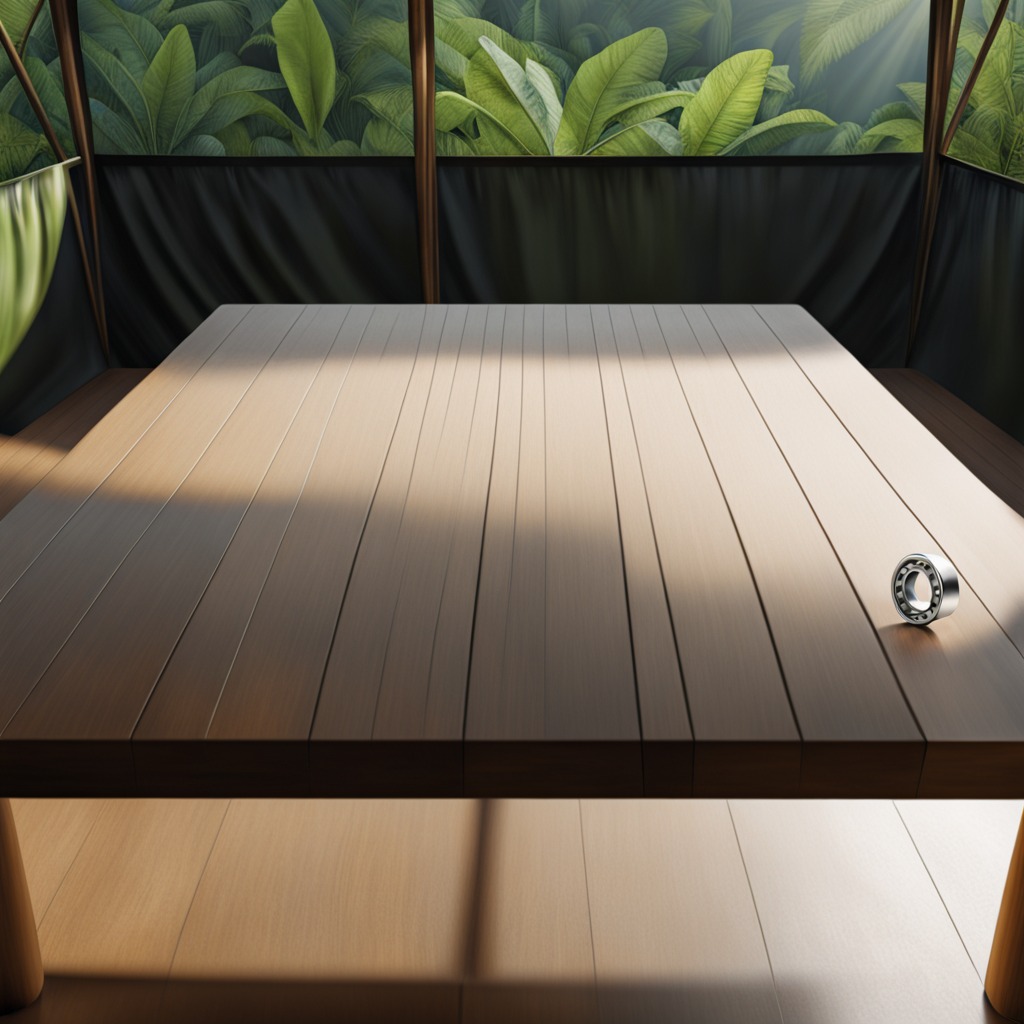
A metal ball bearing is lying on the wooden table inside a jungle field workshop tent humid ambient light worn but